You are looking at the unprocessed time series of a bearing vibration snapshot. Classify the bearing condition as one of: normal, inner_race, outer_race, ball.
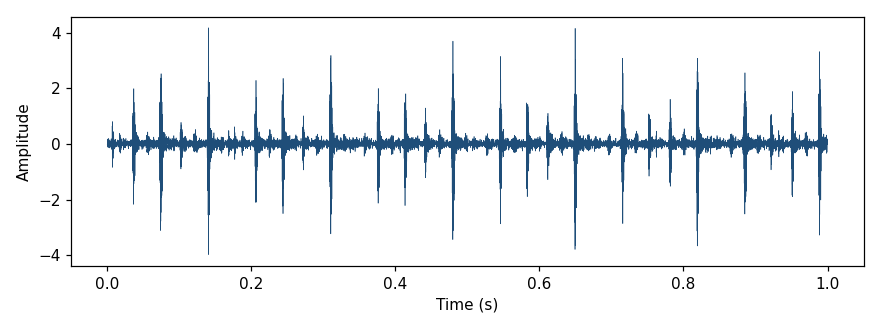
Answer: outer_race